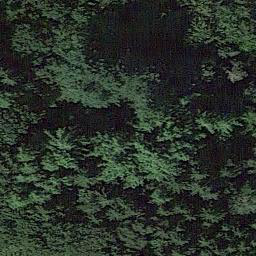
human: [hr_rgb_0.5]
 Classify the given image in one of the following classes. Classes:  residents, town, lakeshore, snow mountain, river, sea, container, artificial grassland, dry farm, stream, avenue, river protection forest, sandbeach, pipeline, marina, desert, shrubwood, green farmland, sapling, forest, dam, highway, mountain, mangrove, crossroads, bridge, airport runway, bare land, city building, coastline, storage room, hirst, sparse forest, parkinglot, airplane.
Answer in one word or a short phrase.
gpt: forest